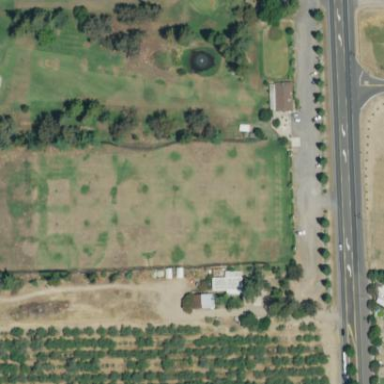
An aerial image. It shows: Grassy area used as driving range for golf.